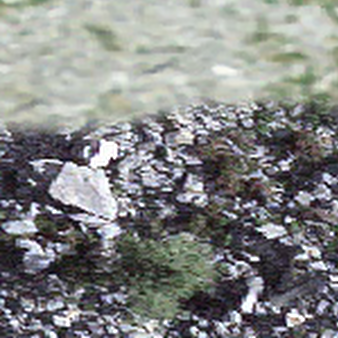
Label: other